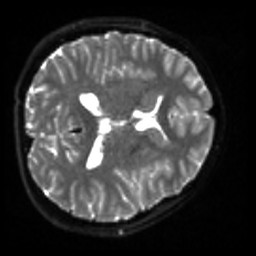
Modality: sbref
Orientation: axial
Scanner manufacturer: siemens
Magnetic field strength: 3 T
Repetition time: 4 s
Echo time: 0.0594 s